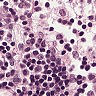
Metastatic tissue present: no